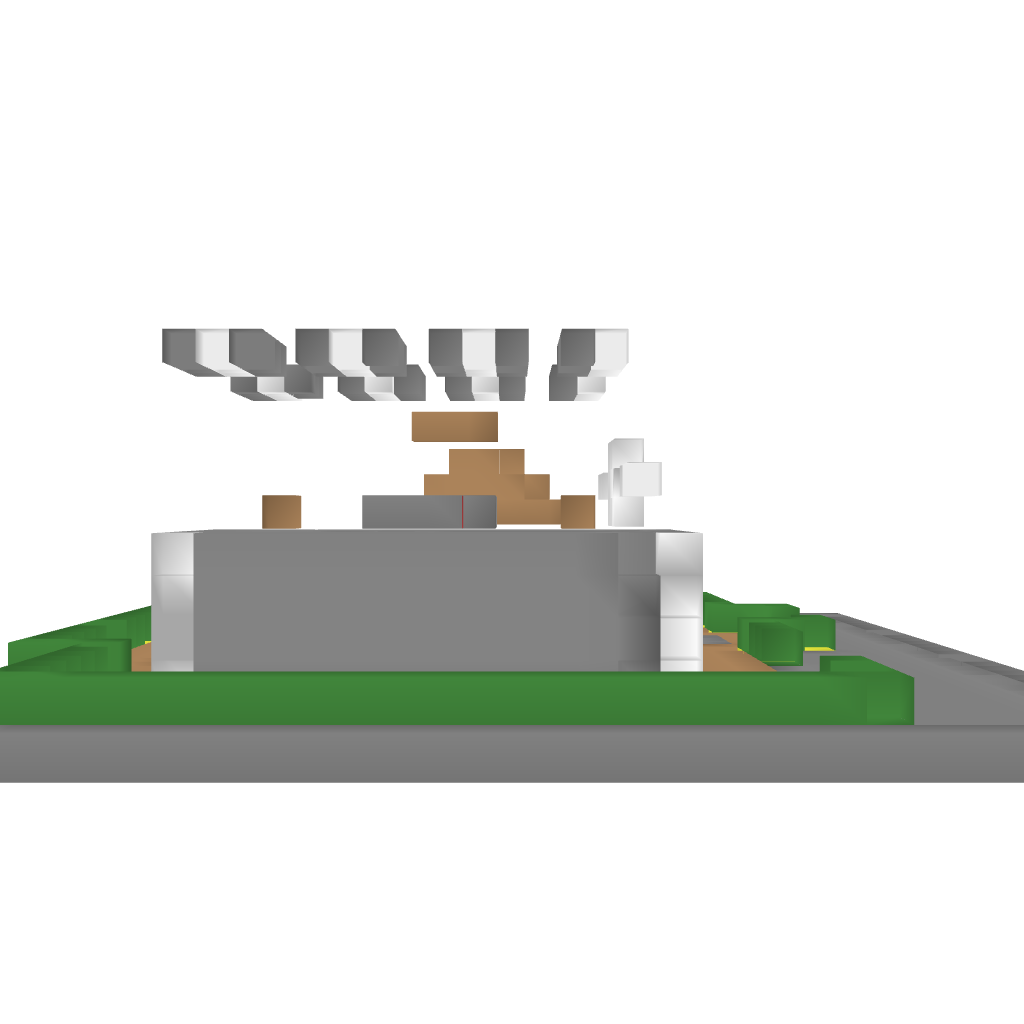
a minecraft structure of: Modern House 005 bad low quality